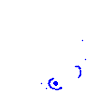
Particle: pion